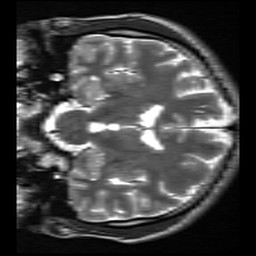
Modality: inplaneT2
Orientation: coronal
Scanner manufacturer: siemens
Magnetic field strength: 3 T
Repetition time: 7.02 s
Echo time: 0.069 s